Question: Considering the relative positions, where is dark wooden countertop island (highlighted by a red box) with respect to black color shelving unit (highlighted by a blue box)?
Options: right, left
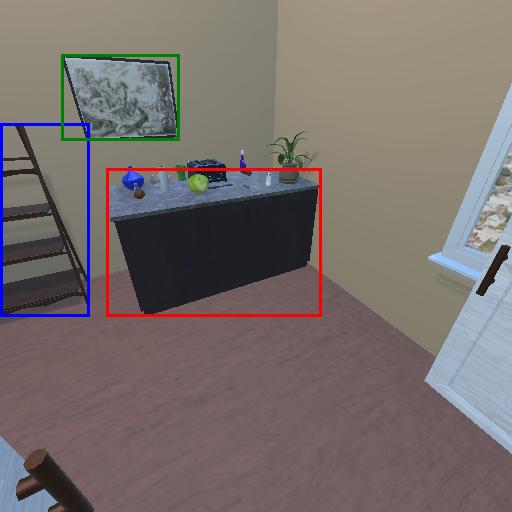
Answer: right